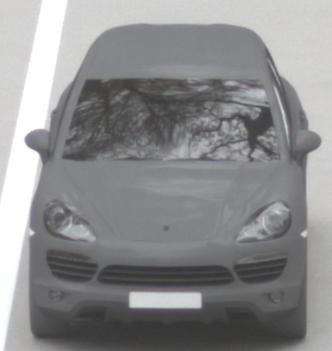
Make: Porsche
Model: Cayenne
Detailed model: Cayenne (958)
Model produced from: 2010/05
Model produced until: 2014/07
Doors: 5
Color: gray
Road condition: dry road
Daytime: morning or afternoon
Contrast: low contrast